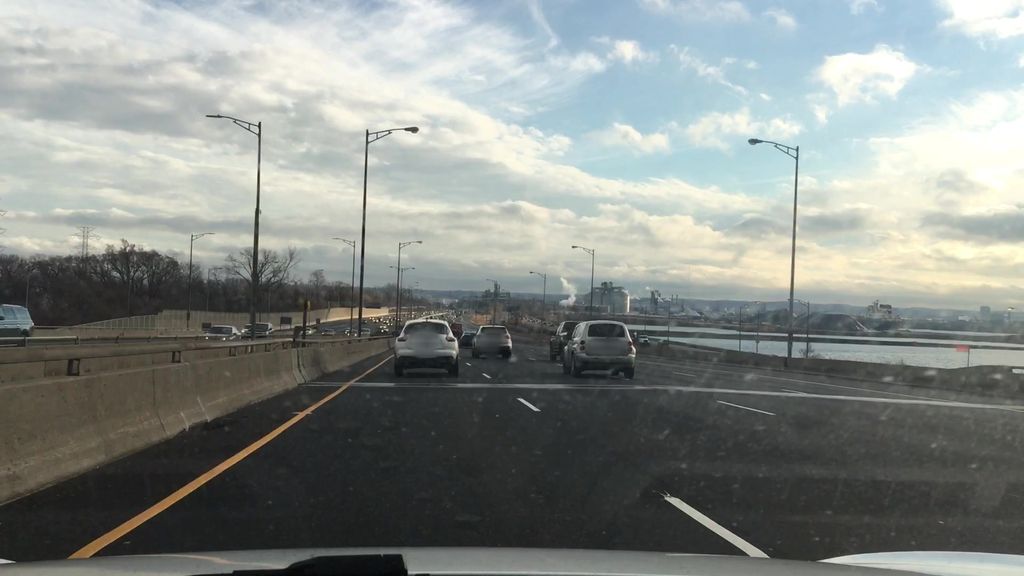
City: hamilton